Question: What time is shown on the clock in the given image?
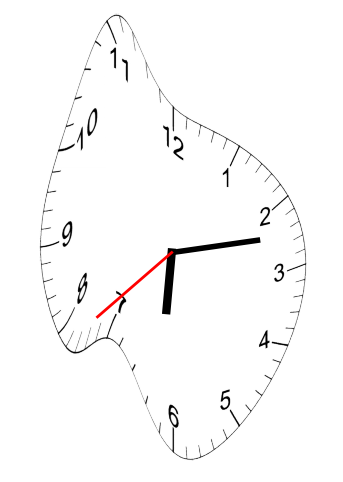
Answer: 06:12:38